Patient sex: F
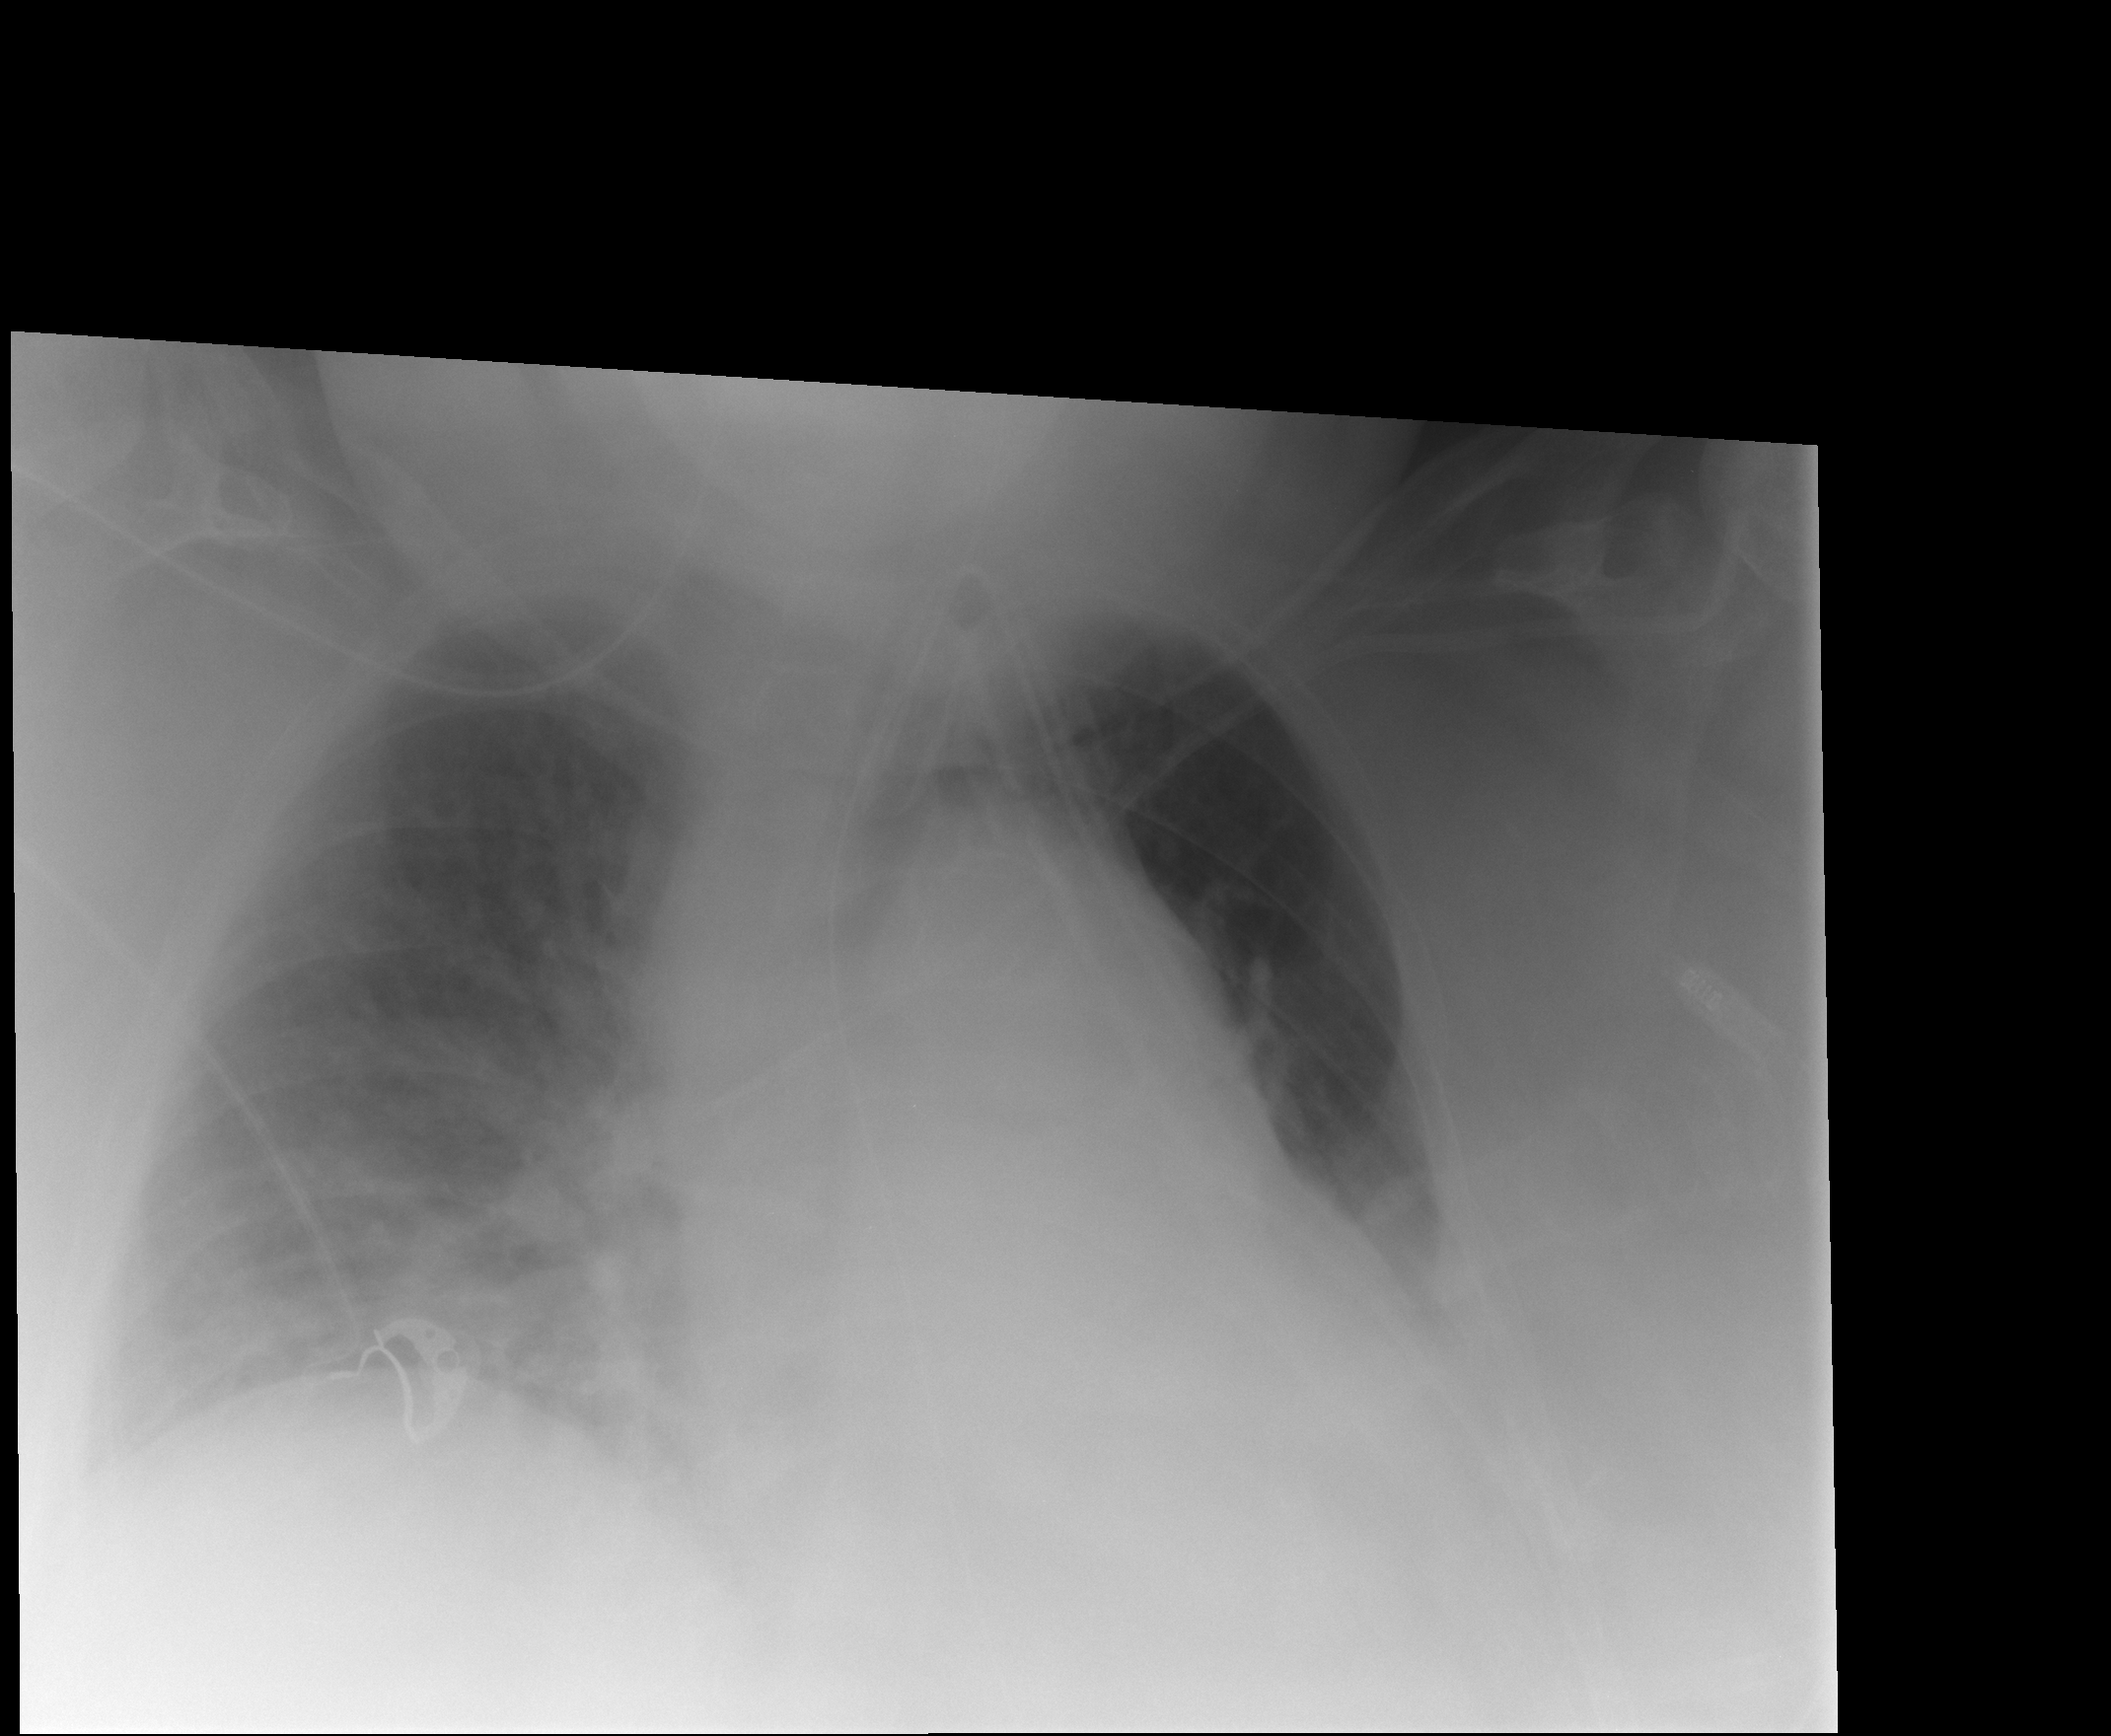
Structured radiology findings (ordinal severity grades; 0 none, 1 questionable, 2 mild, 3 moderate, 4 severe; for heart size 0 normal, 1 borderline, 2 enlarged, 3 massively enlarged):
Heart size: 2
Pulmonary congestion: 2
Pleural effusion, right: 2
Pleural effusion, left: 1
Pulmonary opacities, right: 2
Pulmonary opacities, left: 1
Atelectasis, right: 2
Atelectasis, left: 2